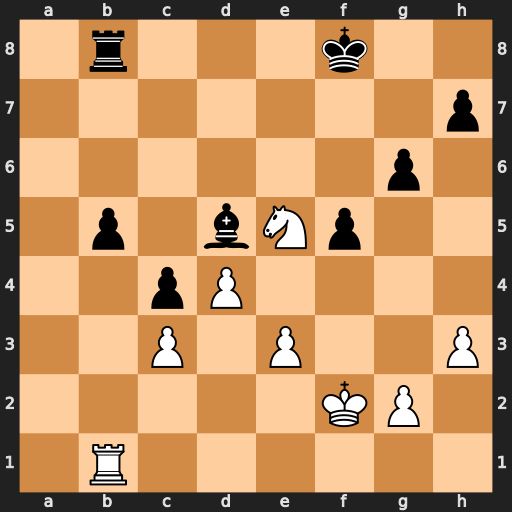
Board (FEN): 1r3k2/7p/6p1/1p1bNp2/2pP4/2P1P2P/5KP1/1R6
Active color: w
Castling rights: -
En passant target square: -
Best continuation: Nd7+ Ke7 Nxb8